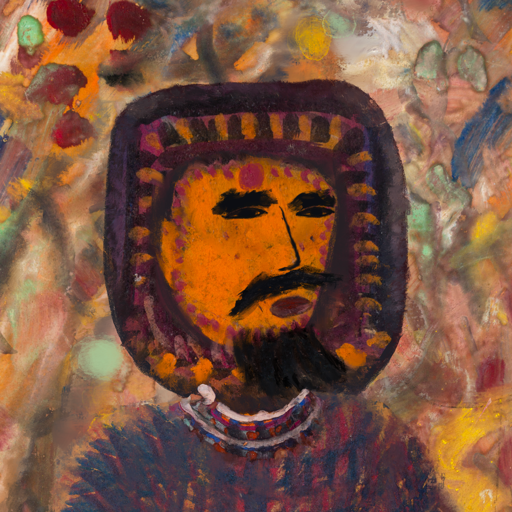
Background: Mother_And_Son_Mother, Head And Neck Side: Doll_w_Hair, Face Side: Mosgoul, Bust: In_The_Sun, Hair Side: Blank, Head Accessory: Blank, Second Necklace: Blank, Necklace: Hypocrite_1, Baby: Blank